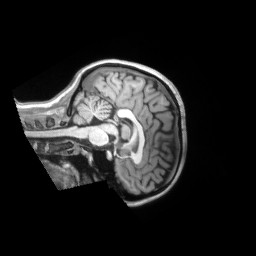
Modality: T1w
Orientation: sagittal
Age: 22
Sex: female
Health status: ill
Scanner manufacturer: siemens
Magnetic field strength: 3 T
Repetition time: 2.2 s
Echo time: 0.00157 s